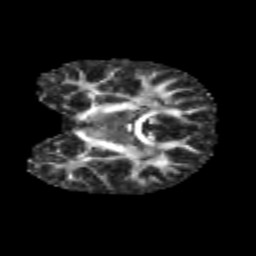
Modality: FA
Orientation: coronal
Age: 9
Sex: female
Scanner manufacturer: siemens
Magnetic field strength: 3 T
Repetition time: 3.8 s
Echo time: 0.07 s